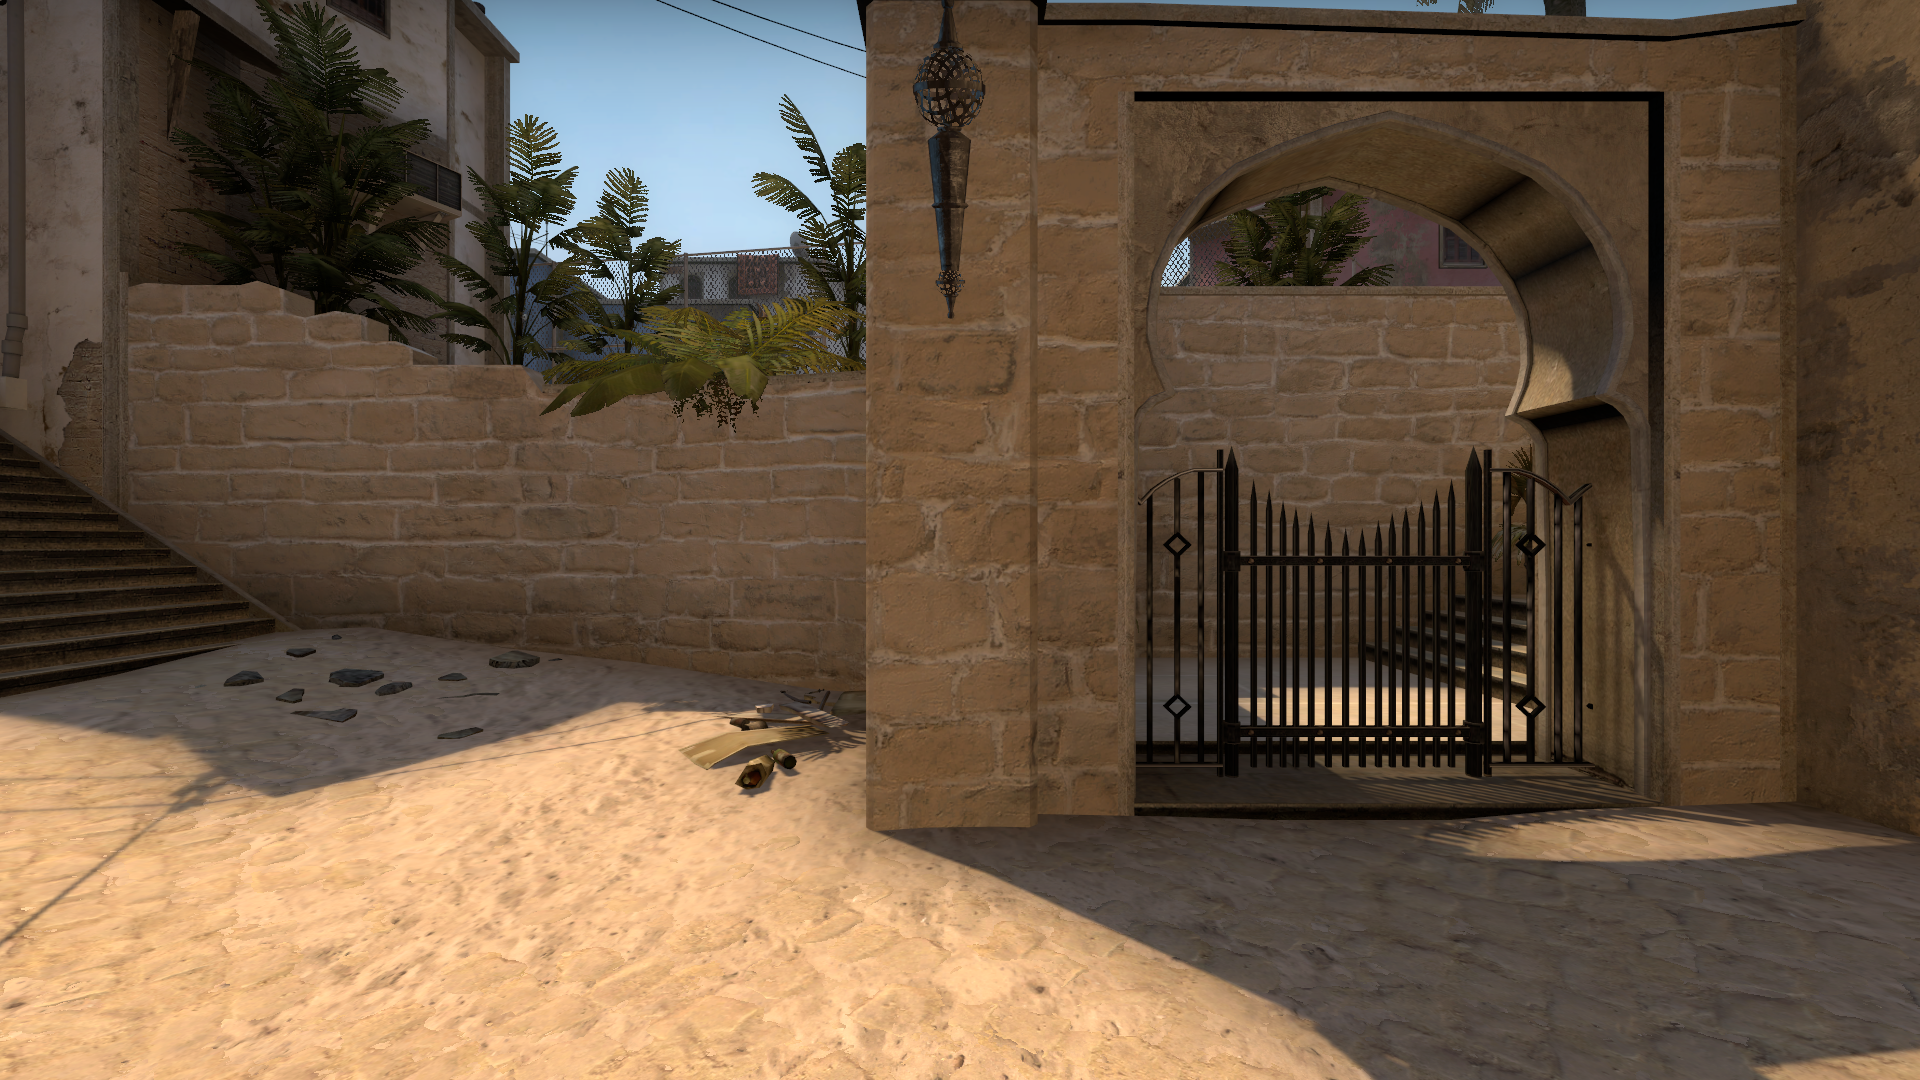
Map: de_mirage